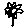
Label: flower